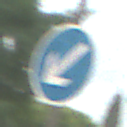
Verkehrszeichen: VorgeschriebeneVorbeifahrtLinks
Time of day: MorningAfternoon
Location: Outdoor (Urban)
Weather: Overcast
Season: NotSpecified
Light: Natural